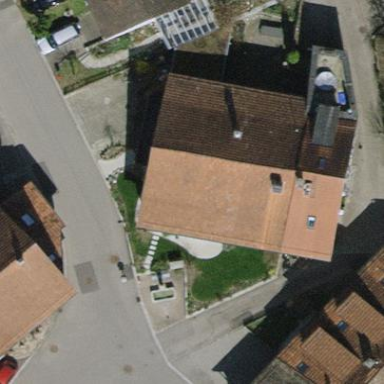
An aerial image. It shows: Building with tiled roof.